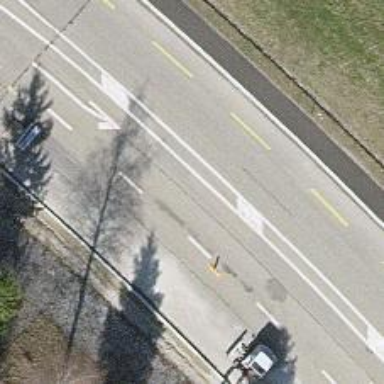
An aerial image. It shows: Primary highway with dedicated lane for cyclists.